Field crop: maize
Growth stage: 2
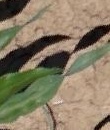
Species: maize